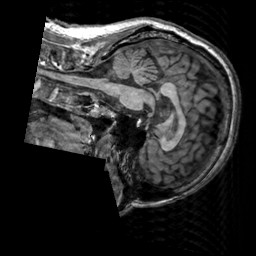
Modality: T1w
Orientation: sagittal
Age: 56
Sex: male
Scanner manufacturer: siemens
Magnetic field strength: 3 T
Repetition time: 2.3 s
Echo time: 0.00303 s